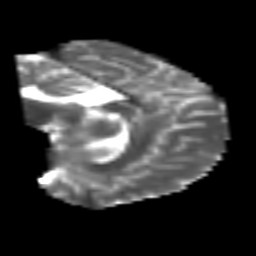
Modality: T2w
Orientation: sagittal
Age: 25
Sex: male
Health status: healthy